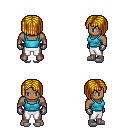
a pixel art fantasy rpg character, male body template, human, dark skin, teal pirate shirt, white pants, blonde pageboy hairstyle, metal gloves, white slippers, four views (front, back, left, right), 2x2 character sprite sheet, small pixel art, hard edges, no anti-aliasing